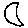
Label: moon